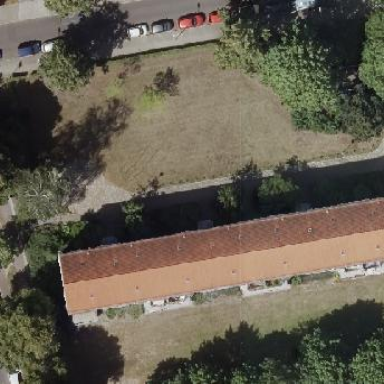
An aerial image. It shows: Hipped roof on apartment building.